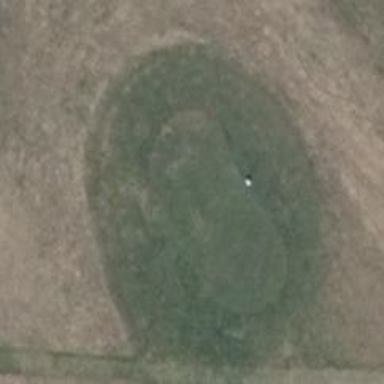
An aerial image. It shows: Golf tee.